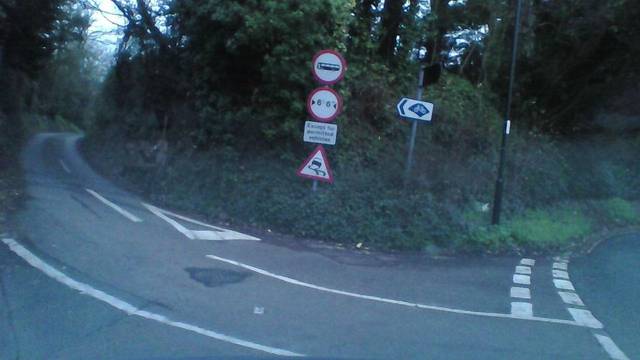
Region: United Kingdom
Coordinates: 50.674, -1.146